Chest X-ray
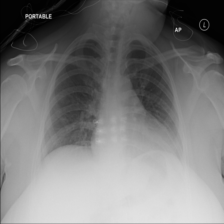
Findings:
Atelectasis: negative
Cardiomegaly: negative
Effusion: negative
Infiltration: negative
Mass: negative
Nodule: negative
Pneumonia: negative
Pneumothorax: negative
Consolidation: negative
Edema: negative
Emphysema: negative
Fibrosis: negative
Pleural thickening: negative
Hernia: negative